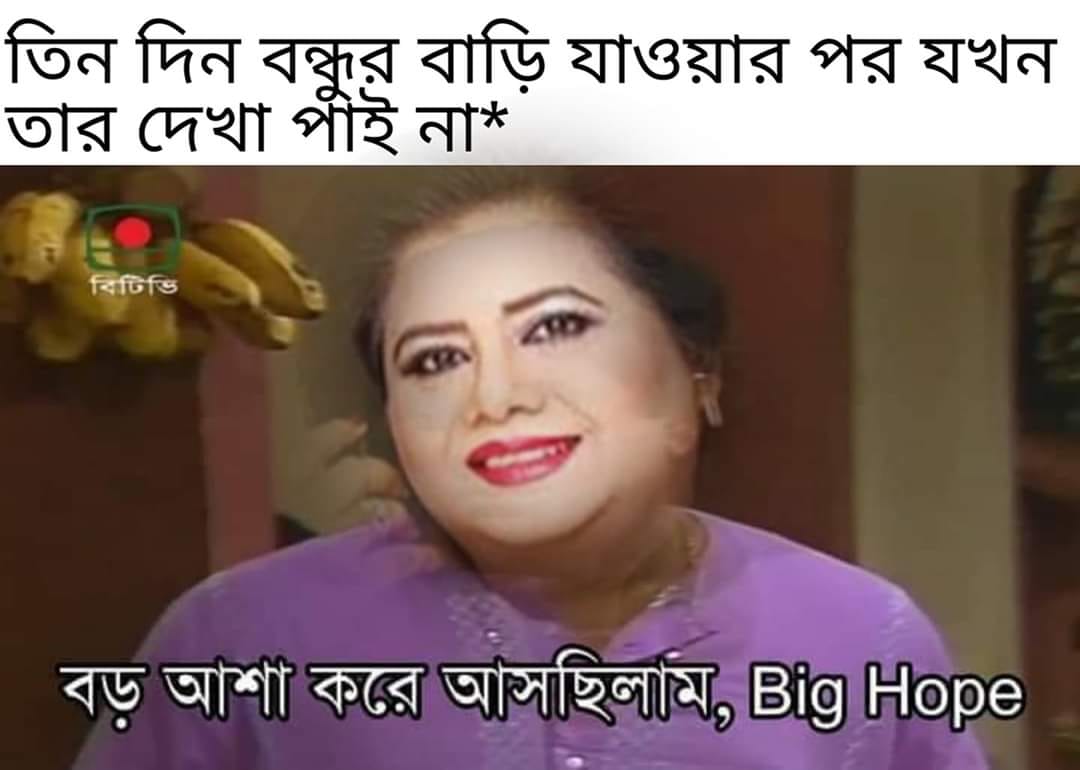
Caption: তিন দিন বন্ধুর বাড়ি যাওয়ার পর যখন তার দেখা পাই না*     বড় আশা করে আসছিলাম ,  Big Hope
Label: non-hate